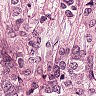
Metastatic tissue present: yes